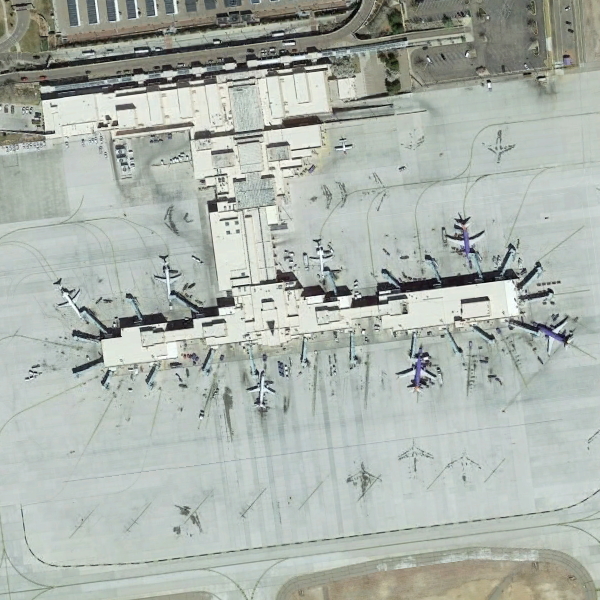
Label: Airport